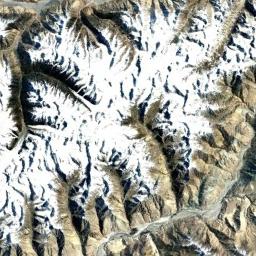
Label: snowberg